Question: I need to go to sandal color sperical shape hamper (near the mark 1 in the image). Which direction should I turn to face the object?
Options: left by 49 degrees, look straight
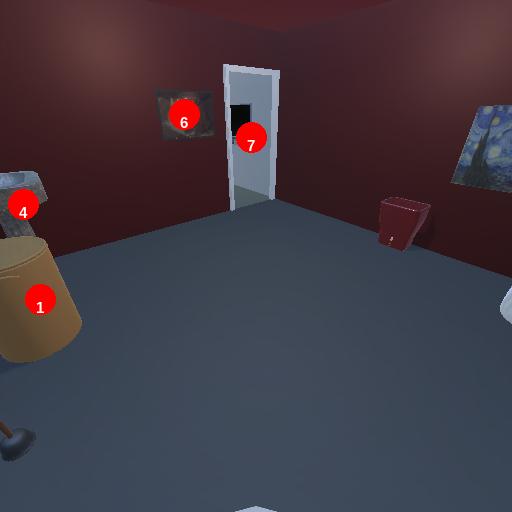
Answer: left by 49 degrees